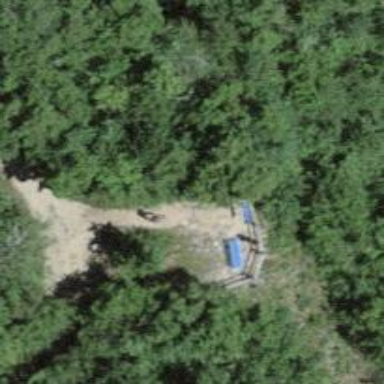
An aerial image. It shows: Bench.